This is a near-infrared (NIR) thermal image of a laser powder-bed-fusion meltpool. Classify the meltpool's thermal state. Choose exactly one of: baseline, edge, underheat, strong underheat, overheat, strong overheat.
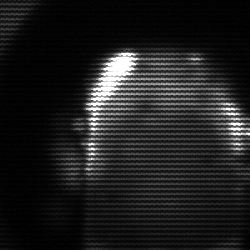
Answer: baseline